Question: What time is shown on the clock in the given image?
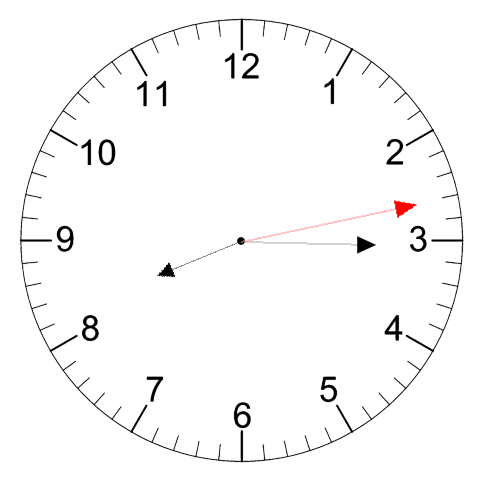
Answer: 08:15:13